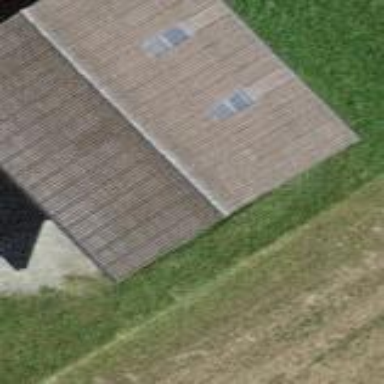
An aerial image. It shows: Shed.